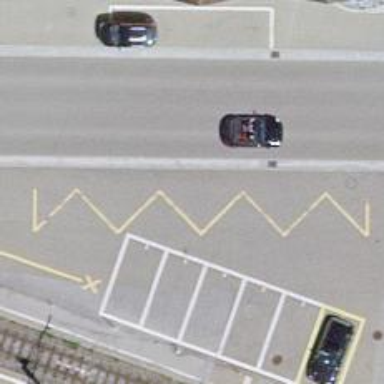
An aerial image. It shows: Bus stop along the road.